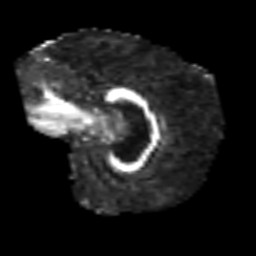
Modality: FA
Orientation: sagittal
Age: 65
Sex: male
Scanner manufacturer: siemens
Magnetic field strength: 3 T
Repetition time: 6.1 s
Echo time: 0.101 s